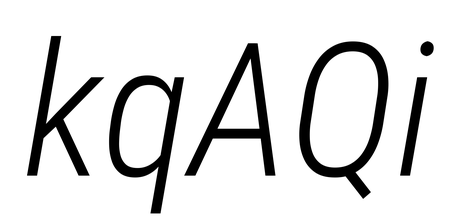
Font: Roboto-Italic_Condensed_Light_Italic